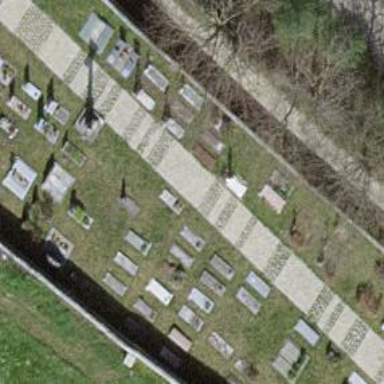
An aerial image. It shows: Cemetery with wall surrounding it.